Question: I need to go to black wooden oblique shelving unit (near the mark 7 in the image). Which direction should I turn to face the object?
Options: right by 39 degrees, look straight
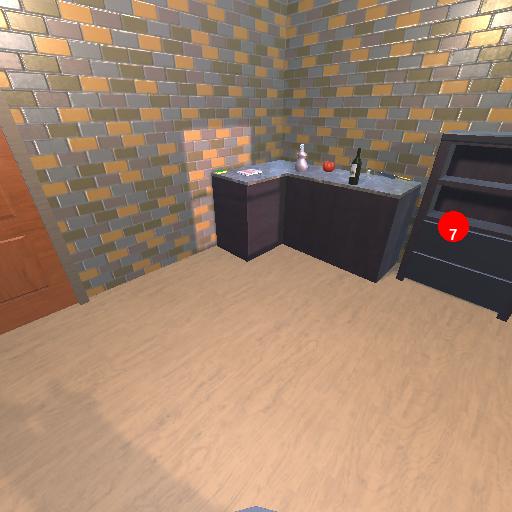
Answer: right by 39 degrees